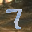
Label: 7